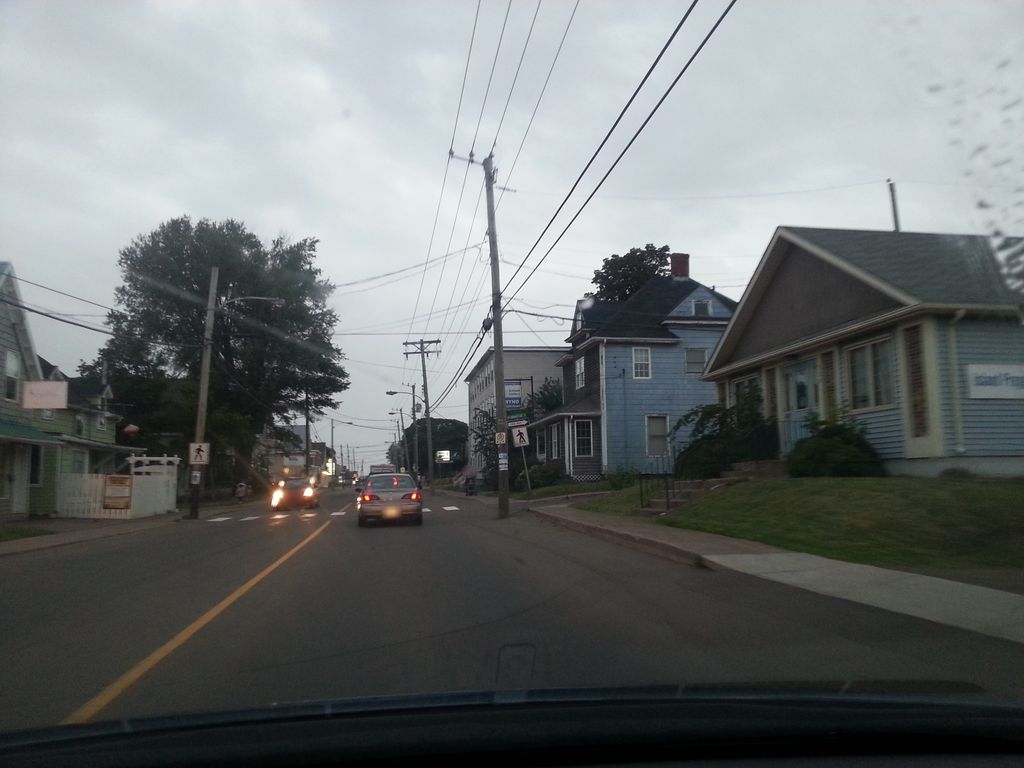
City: charlottetown